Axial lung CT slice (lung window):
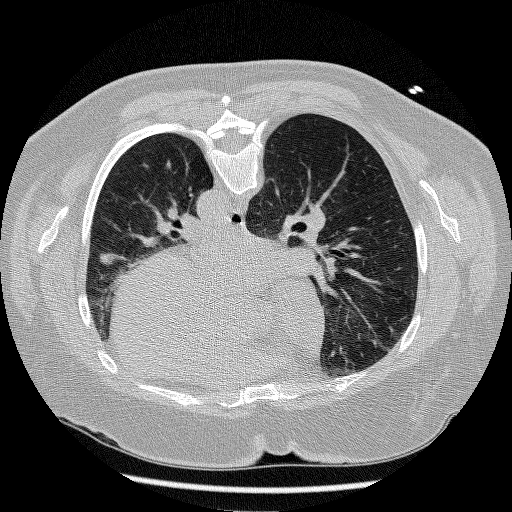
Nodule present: yes
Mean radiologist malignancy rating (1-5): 4